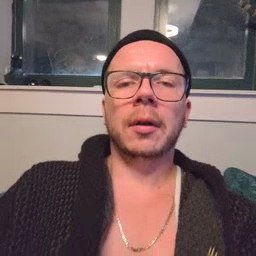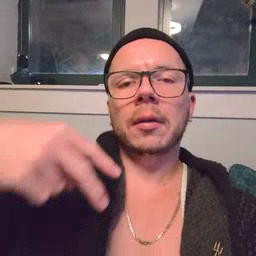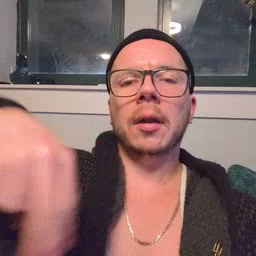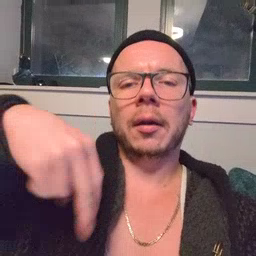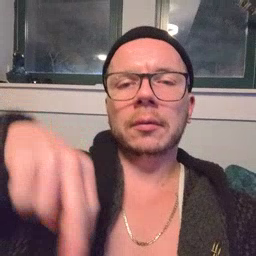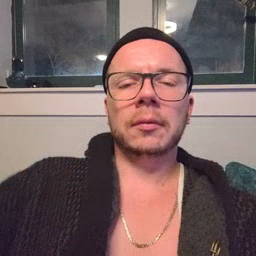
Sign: dance